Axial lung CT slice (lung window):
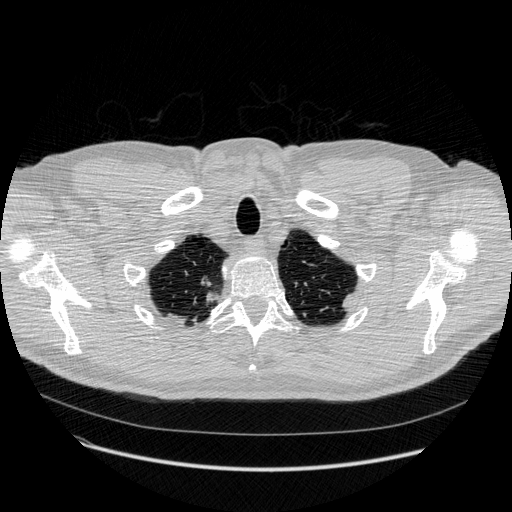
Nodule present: no